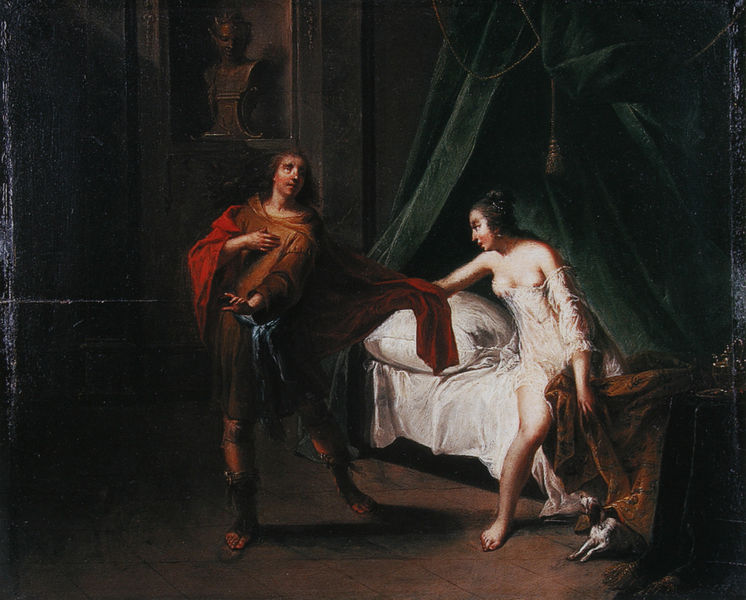
Titel: Joseph und die Frau des Potiphar
Künstler: Johann Conrad Seekatz
Standort: Mainz
Institution: Landesmuseum
Schlagwörter: akt, blau, dunkel, feder, fuß, gemälde, hand, haut, held, himmel, kopf, mann, nackt, schatten, umhang, weiß, grün, ocker, wäsche, abend, braun, brust, busen, decolte, frau, frisur, geste, kleid, licht, nase, raum, schwarz, säule, zimmer, blick, dame, hund, rot, schleier, tier, tuch, beige, malerei, teppich, alt, hemd, wand, augen, barock, falten, samt, holland, hände, vorhang, öl, morgen, gehen, boden, auge, dunkelheit, figur, gewand, gold, mantel, schnur, stoff, decke, nachthemd, paar, bühne, prostituierte, augenbrauen, locken, schulter, seide, skulptur, beine, schärpe, hündchen, bein, brüste, dutt, füße, liebe, schlafen, fußboden, haltung, mieder, schuhe, pilaster, saal, kissen, büste, festhalten, bett, schlafzimmer, lack, kordel, quaste, sandalen, halbnackt, laken, erotik, gemach, knie, zehen, flucht, barfuss, nische, gefäß, unterhemd, seil, geld, sex, raub, soldat, fliehen, stiefel, fliese, ritter, aufstehen, liebespaar, bettzeug, verführung, betttuch, satyr, mythos, durchsichtig, baldachin, platten, niesche, samtvorhang, gamaschen, knick, joseph, himmelbett, quasten, bezahlen, abwehr, leibchen, kopfkissen, börse, unterkleid, nachtgewand, galan, galant, unterwäsche, liebhaber, freier, sartyr, verlangen, römersandalen, schoßhund, hemdchen, potiphar, abwehrhaltung, betzeug, bodenfließen, brusstück, dauen, federbett, federkissen, fussgamaschen, fußnägel, ledergamaschen, reizwäsche, schalfgemach, verlamgen, zerwühlt, barbüsig, schlfzimmer, schalzimmer, entfliehen, davild